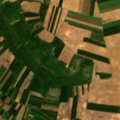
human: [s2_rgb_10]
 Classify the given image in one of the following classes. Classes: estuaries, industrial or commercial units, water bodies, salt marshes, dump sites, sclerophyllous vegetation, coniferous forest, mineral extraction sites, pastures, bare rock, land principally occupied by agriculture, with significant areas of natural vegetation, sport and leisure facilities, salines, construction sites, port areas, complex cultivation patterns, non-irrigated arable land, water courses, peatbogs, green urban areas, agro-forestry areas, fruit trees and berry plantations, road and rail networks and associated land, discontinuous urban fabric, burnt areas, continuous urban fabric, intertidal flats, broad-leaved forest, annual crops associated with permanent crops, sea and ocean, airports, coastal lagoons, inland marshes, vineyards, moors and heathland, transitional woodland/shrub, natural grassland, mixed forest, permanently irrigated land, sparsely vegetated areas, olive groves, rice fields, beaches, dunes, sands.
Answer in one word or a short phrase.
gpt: non-irrigated arable land, complex cultivation patterns, broad-leaved forest